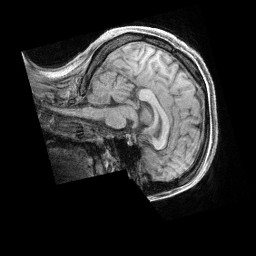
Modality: T1w
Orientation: sagittal
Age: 32
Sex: female
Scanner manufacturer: siemens
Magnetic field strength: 3 T
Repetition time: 2.4 s
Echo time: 0.00241 s